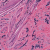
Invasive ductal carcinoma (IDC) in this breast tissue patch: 1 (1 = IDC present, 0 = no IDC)